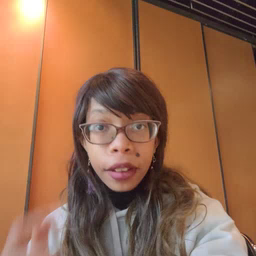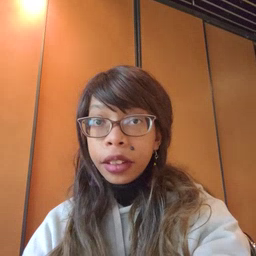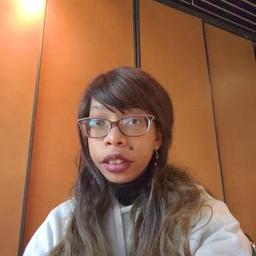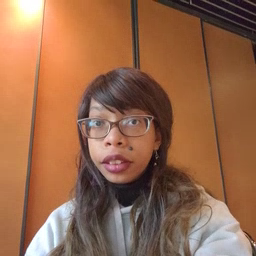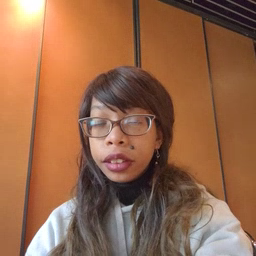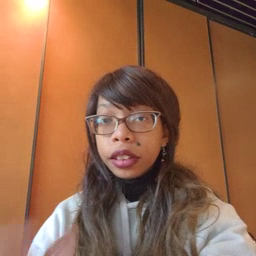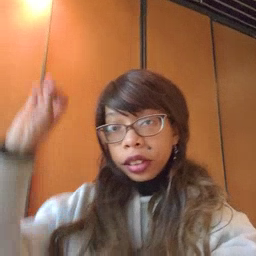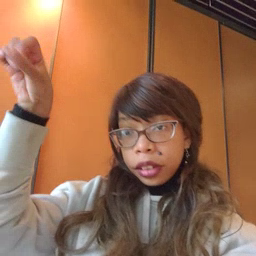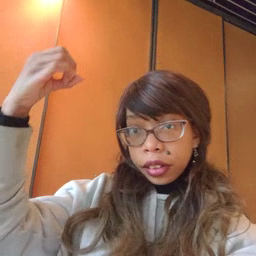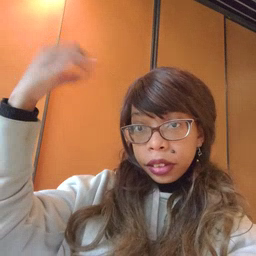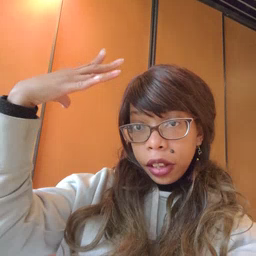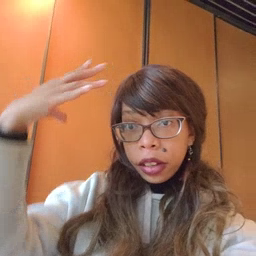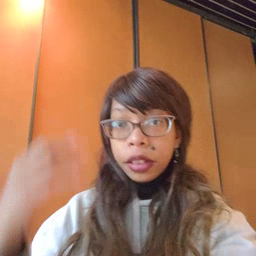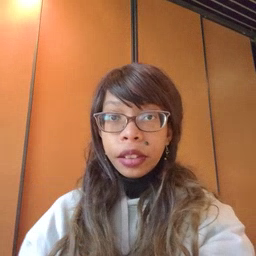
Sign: sun